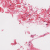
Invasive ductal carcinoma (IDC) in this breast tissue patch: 0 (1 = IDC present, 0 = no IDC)